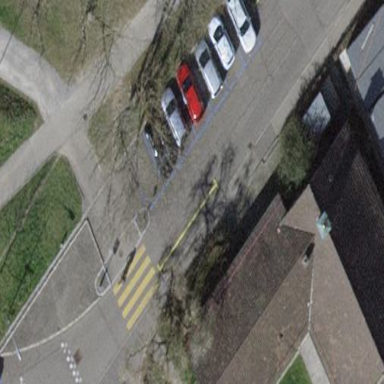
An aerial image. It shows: Parking lane area.